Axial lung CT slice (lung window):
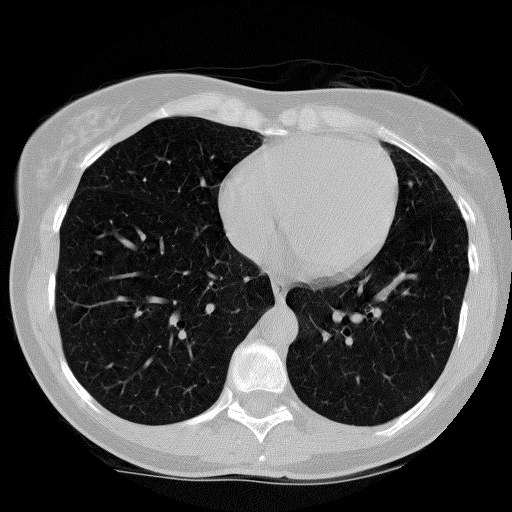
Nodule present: no